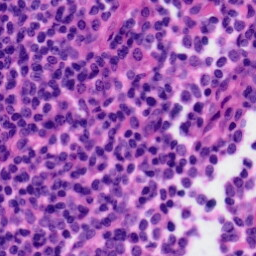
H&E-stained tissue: Tonsil